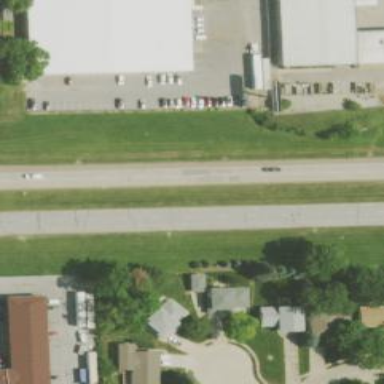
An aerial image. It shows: Primary highway.